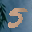
Label: 5